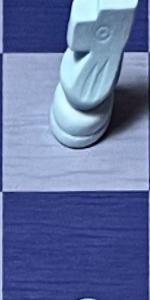
Label: Empty